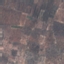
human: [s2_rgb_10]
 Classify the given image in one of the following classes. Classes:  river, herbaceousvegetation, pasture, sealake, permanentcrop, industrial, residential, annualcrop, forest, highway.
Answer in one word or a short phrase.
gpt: PermanentCrop